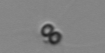
Label: Chaetoceros